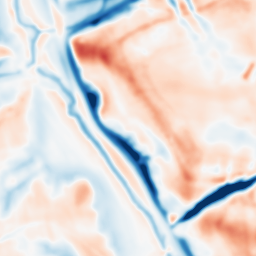
Category: multiscale
Decomposition family: dog_multiscale
Decomposition parameters: sigma_ratio: 1.4
n_scales: 5
base_sigma: 2
Upsampling method: sinc_blackman
Upsampling parameters: scale: 2
kernel_size: 8
Upsampling scale: 2